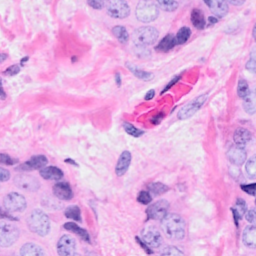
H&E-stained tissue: Breast